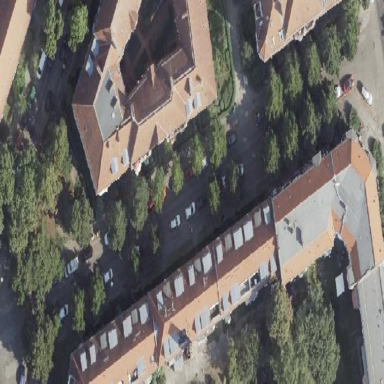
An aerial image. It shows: Residential road area.